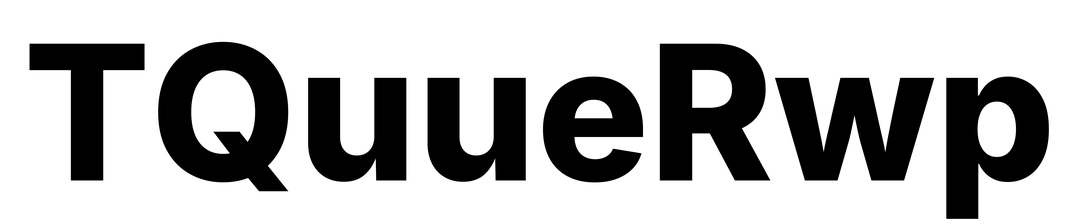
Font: Inter_ExtraBold